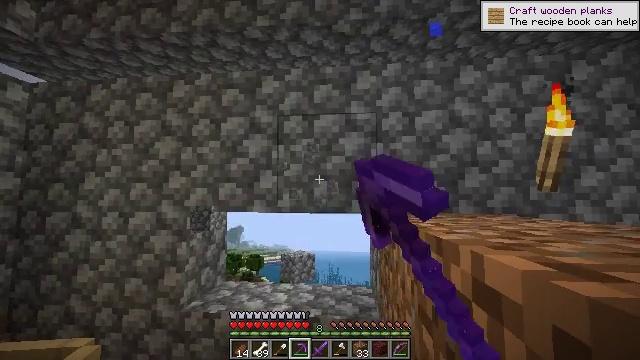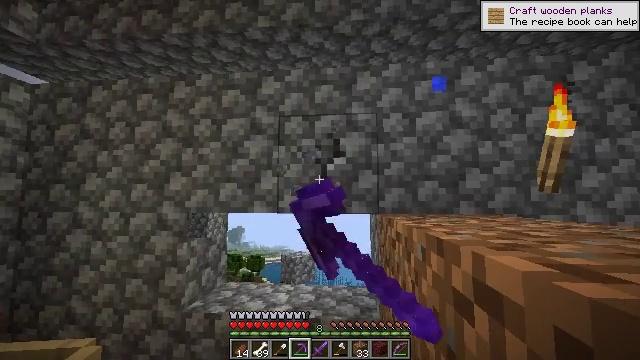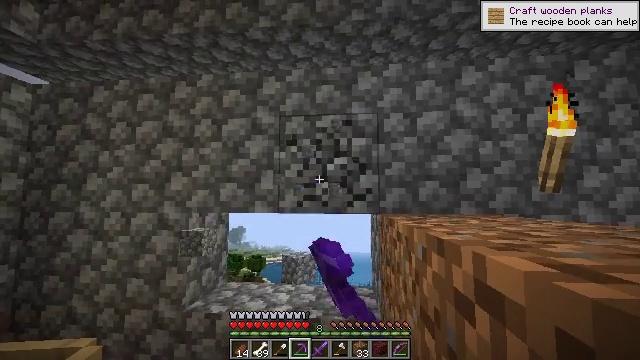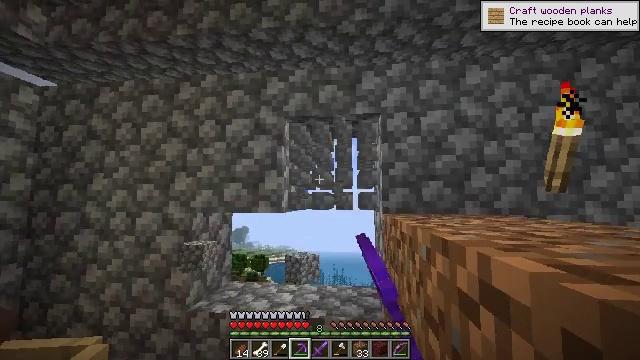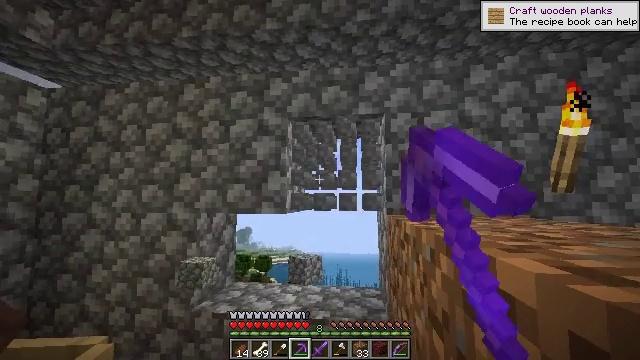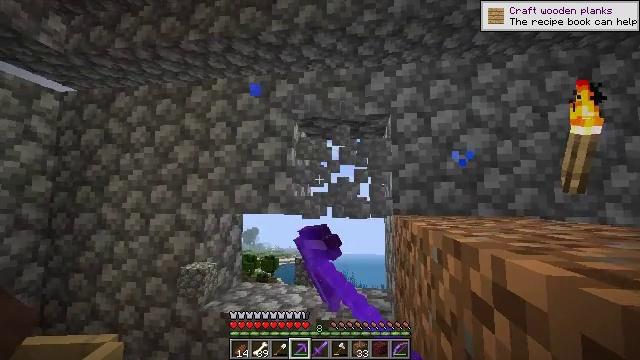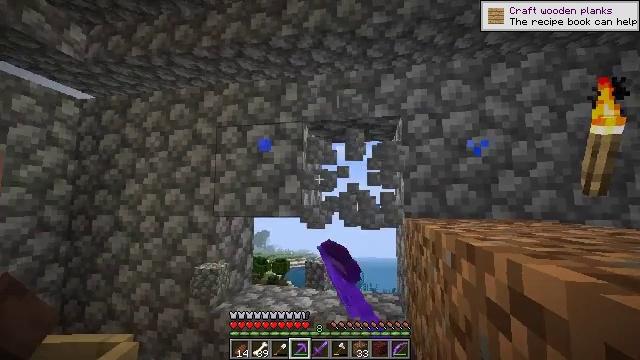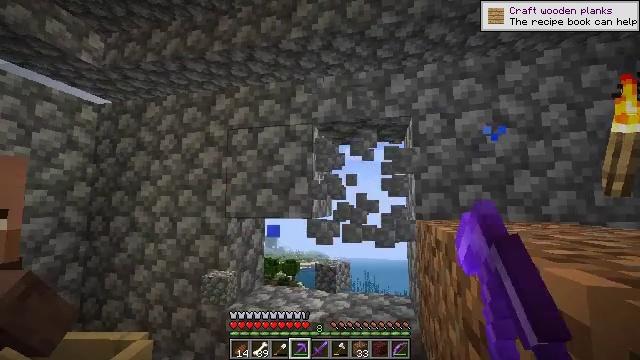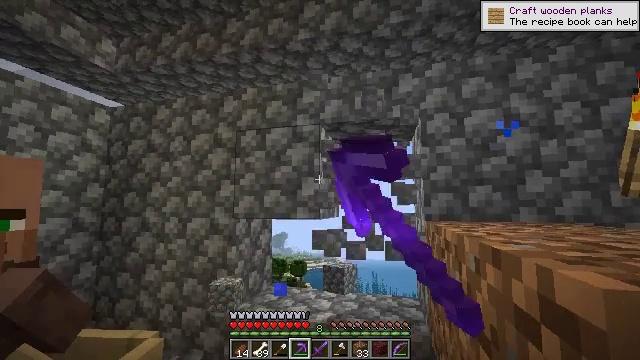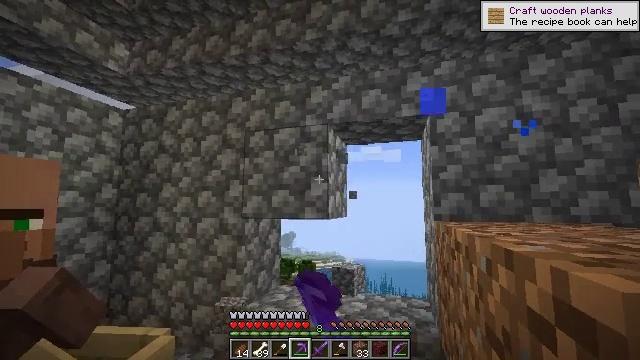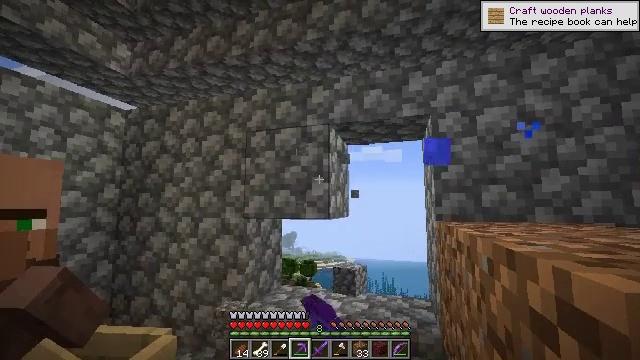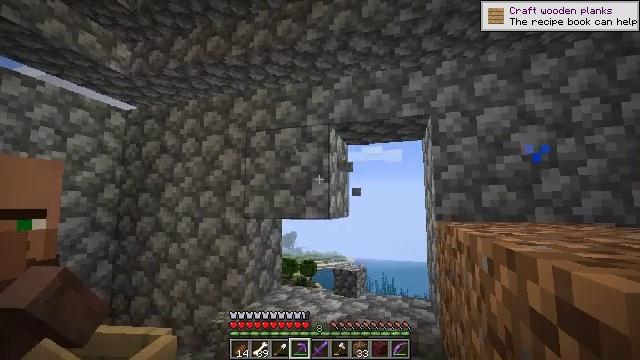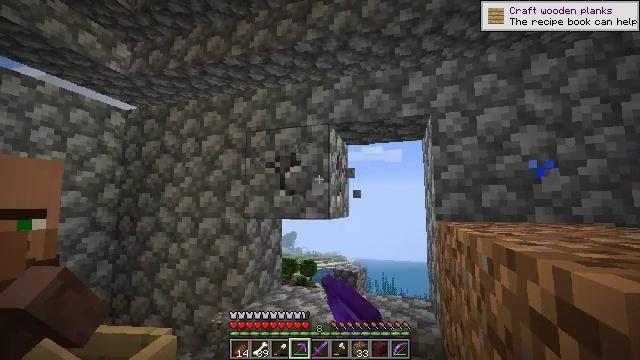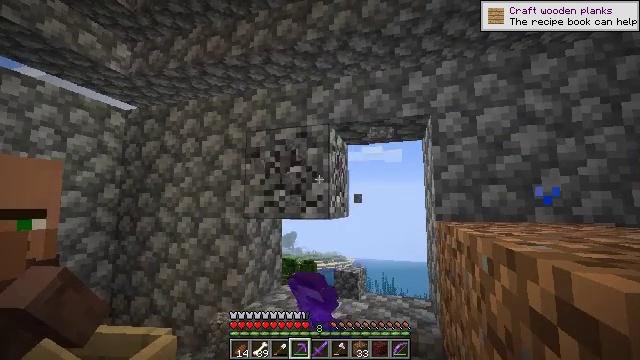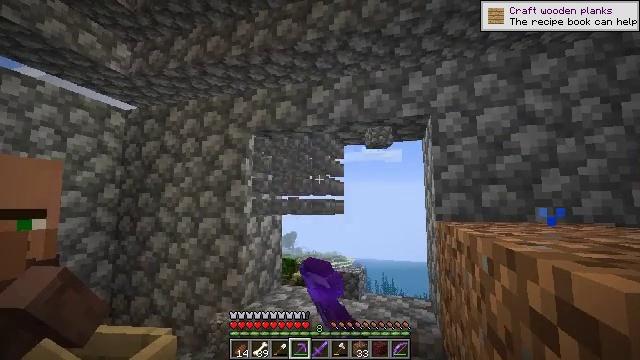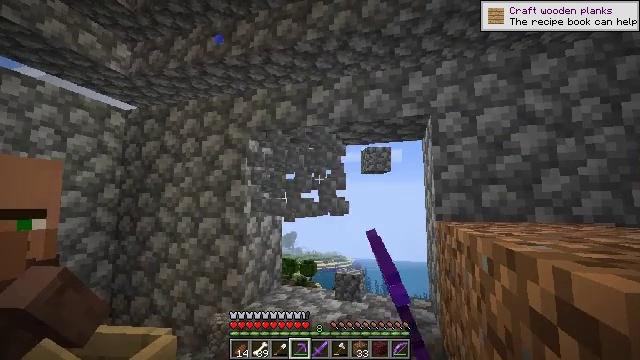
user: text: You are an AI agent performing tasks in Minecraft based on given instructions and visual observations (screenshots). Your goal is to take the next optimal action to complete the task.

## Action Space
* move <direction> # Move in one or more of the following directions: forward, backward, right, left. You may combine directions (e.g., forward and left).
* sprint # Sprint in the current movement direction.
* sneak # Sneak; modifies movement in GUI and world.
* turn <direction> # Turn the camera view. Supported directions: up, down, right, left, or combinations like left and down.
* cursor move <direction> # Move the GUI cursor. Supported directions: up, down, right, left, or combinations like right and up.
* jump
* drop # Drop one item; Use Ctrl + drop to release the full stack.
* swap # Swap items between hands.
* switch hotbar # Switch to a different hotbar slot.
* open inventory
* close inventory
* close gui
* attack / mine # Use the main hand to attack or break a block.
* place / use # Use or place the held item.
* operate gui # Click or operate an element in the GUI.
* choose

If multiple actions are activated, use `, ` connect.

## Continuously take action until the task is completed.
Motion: motion action
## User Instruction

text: Digging the cobblestone underground.
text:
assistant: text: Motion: attack / mine
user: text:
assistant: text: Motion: attack / mine
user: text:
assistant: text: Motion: attack / mine
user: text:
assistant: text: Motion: attack / mine
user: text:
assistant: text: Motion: turn left, attack / mine
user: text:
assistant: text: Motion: turn left, attack / mine
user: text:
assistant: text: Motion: turn left, attack / mine
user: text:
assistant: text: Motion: turn left, attack / mine
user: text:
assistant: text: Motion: turn left, attack / mine
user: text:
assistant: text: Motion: attack / mine
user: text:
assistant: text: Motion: attack / mine
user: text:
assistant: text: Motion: attack / mine
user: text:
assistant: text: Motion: attack / mine
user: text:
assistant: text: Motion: attack / mine
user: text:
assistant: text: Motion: attack / mine
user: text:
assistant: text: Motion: attack / mine
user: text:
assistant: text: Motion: attack / mine
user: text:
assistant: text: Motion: attack / mine
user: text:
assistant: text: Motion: attack / mine